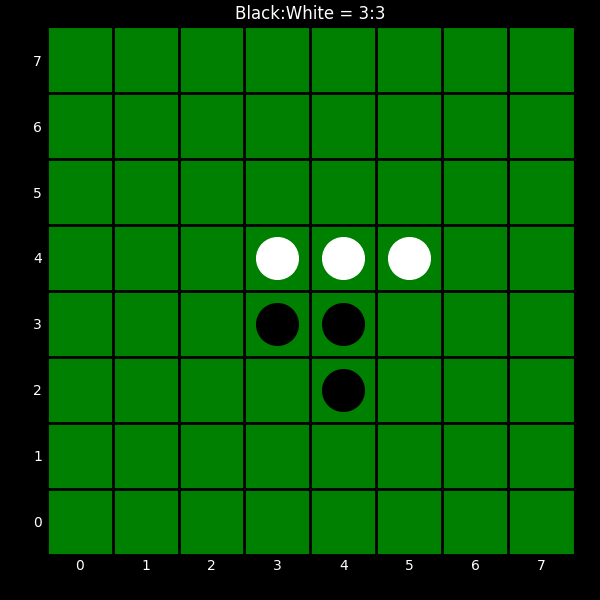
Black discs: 3
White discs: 3